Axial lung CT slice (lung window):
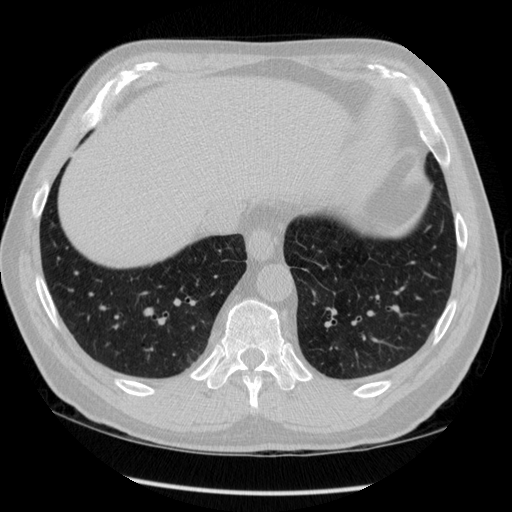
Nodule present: no